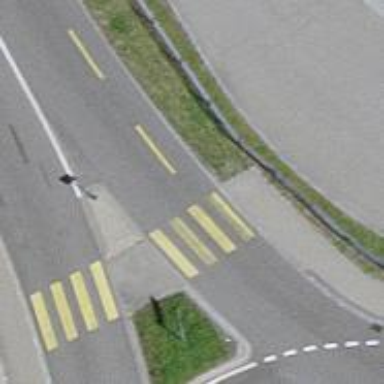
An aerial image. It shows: Zebra crossing with uncontrolled intersection and pedestrian island.